Question: I want to verify the placeholder text present in a text field using robotframework.

I have used different Selenium2Library keywords but none of them do precisely what I want.
Does anyone have an approach to getting this functionality from within my test?
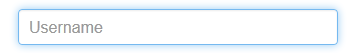
Answer: You can run the command 'getAttribute(input_field_locator@placeholder)'. This will return you the text you want and then you can assert on it.